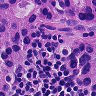
Metastatic tissue present: yes